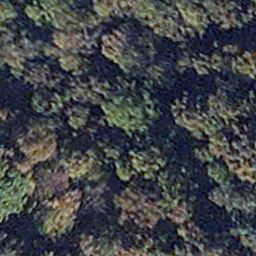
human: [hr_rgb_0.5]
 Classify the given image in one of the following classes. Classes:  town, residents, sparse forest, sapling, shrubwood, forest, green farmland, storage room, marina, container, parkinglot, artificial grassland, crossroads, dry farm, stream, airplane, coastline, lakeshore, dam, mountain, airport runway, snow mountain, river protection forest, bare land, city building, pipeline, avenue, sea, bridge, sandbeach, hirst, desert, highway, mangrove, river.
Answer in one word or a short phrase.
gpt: mangrove